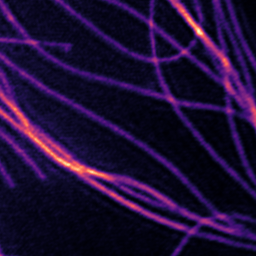
Label: Super-resolution Microtubules image